Question: How does one deal with negative disparity values when they are to be mapped onto gray scale?I try to match the left image pair with the right one and lot of the times negative values show up.Currently I normalize them to 0-255(8 bit image)!

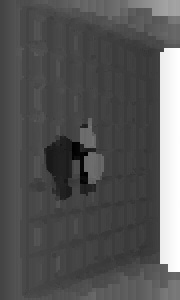
Answer: You translate them. You can encode the disparity range: [-127,128] into [0,255] by adding 127 to the disparity to encode it, and substract 127 from the pixel value to decode the pixel value in to a disparity.
As it now seems to be the case, if you need more range than between 0 and 255, you're going to have to use some visualization software for your disparity maps, consider for example MATLAB. The only thing a grayscale image gives you is that you have very natural visualization, if that is not enough because you have more than 256 discrete labels you need to move on to another type of visualization mechanism.